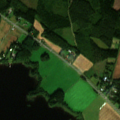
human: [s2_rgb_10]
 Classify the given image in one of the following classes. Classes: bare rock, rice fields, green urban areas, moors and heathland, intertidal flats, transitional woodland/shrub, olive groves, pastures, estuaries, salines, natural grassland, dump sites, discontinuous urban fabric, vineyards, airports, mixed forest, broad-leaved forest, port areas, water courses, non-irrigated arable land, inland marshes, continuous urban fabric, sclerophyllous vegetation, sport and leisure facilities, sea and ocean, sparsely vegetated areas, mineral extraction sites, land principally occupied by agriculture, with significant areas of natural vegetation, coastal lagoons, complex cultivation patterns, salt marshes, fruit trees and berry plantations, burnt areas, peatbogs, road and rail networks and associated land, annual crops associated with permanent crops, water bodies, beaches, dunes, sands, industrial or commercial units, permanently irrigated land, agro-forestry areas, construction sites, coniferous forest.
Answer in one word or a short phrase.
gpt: discontinuous urban fabric, non-irrigated arable land, coniferous forest, mixed forest, transitional woodland/shrub, water bodies